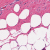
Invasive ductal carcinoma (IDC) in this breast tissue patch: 0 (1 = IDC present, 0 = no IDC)